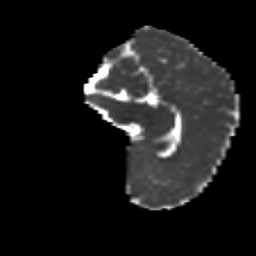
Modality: MD
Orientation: sagittal
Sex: male
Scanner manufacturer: siemens
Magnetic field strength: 3 T
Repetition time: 5 s
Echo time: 0.071 s